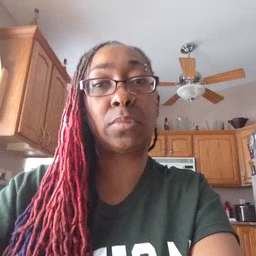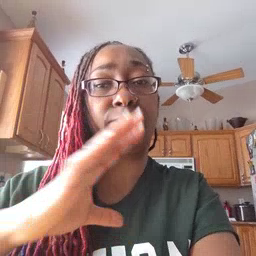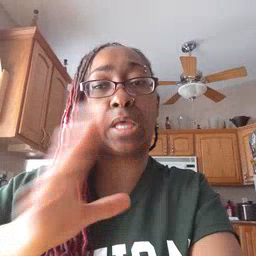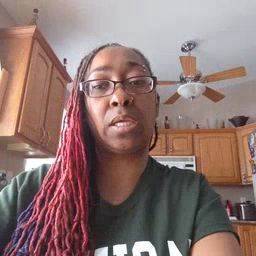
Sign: fine